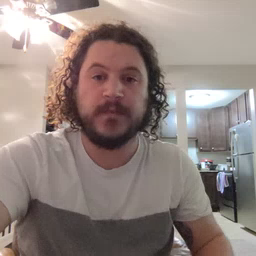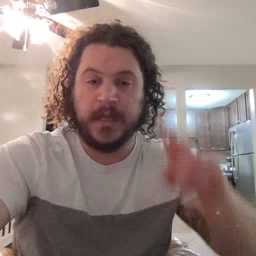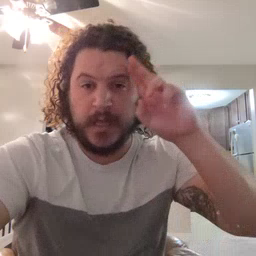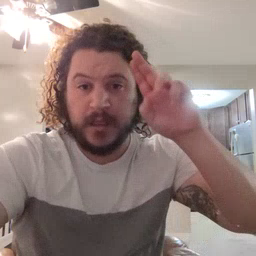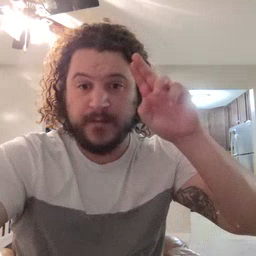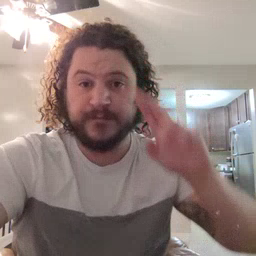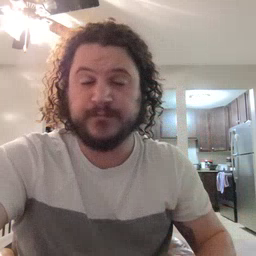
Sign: uncle